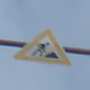
Verkehrszeichen: Arbeitsstelle
Umgebung: Outdoor, Nature
Tageszeit: SunriseSunset
Wetter: PartlyCloudy
Licht: Natural
Jahreszeit: NotSpecified
Kontrast: MediumContrast